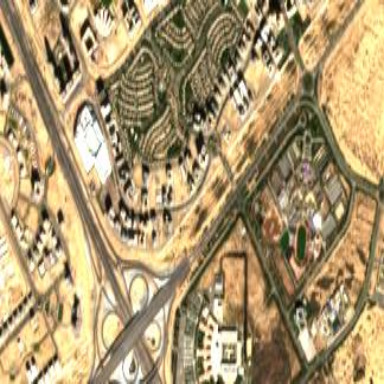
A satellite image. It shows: Gated residential area.